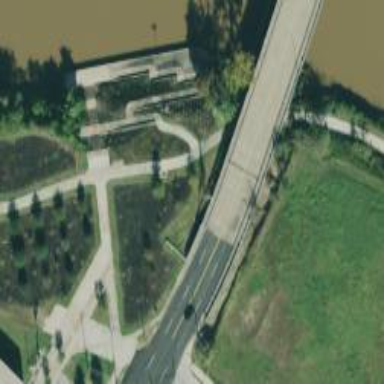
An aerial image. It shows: Secondary road crossing bridge.